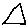
Label: triangle